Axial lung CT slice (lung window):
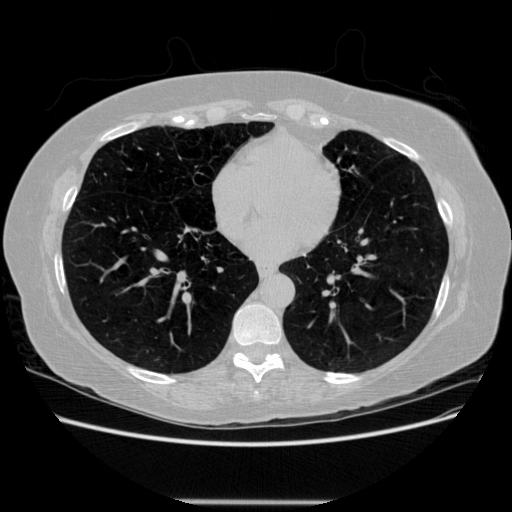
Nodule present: no